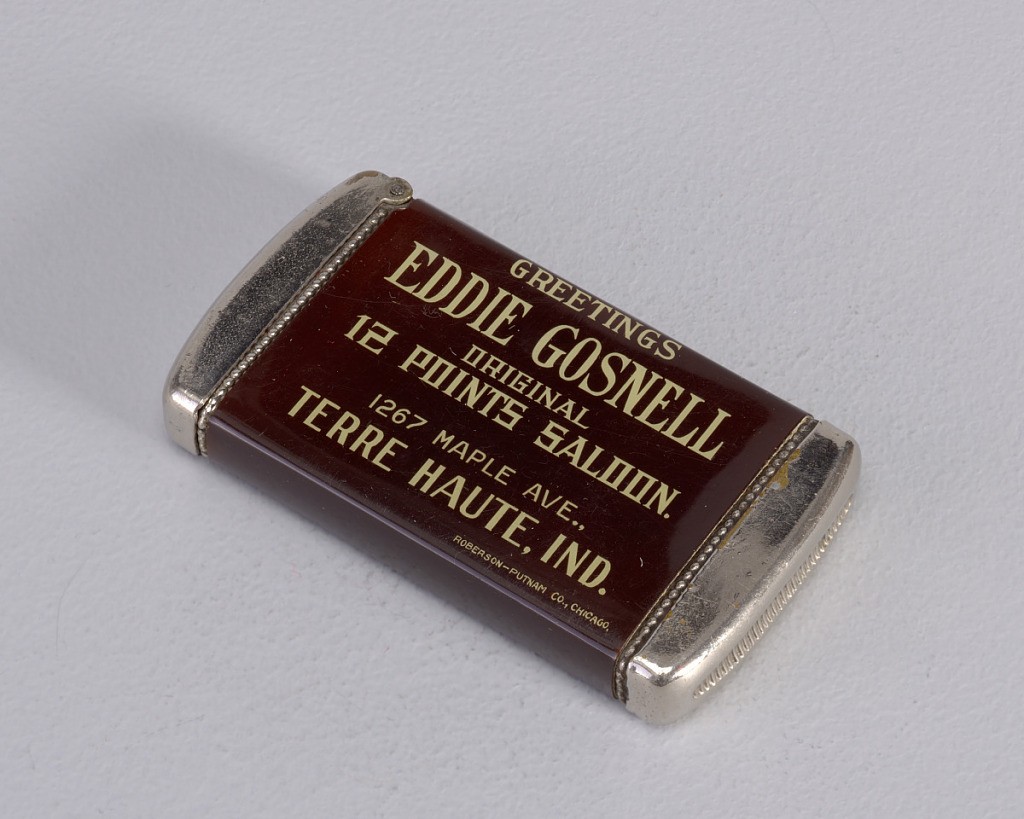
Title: "Eddie, Teddie, and Babe"
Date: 1900–10
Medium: Plated brass, printed celluloid
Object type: Matchsafe
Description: Rectangular, curved top and bottom, featuring sepia toned photographic image of man in dark suit and bowler hat, seated in white wicker chair, gesturing towards a pair of small, long-haired spaniels at his feet, inscribed beneath "Eddie, Teddie, and Babe," reverse inscribed "Greetings, Eddie Gosnell, Original 12 Points Saloon. 1267 Maple Ave., Terre Haute, Ind.," inscribed in fine print just below "Roberson-Putnam Co, Chicago." Lid hinged on side. Striker in recessed groove on bottom.